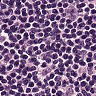
Metastatic tissue present: no